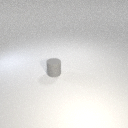
small gray rubber cylinder